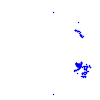
Particle: kaon